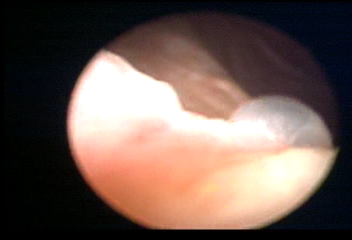
Modality: WLC
Class: Normal mucosa
Bladder cancer association: No